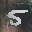
Label: 5